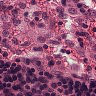
Metastatic tissue present: no